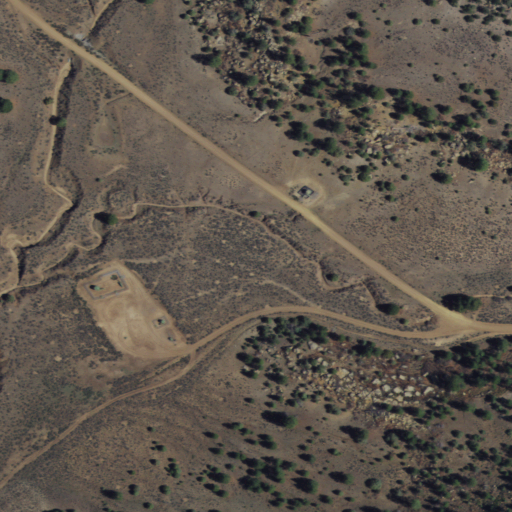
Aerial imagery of valley in New Mexico named Buck Canyon containing shrub, evergreen forest, and open development